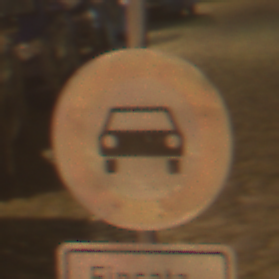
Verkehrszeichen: VerbotKraftwagen
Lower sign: BesondereFahrzeugeUndTransportgueter3
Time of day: Night
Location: Outdoor (Urban)
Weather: Clear
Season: NotSpecified
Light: Artificial